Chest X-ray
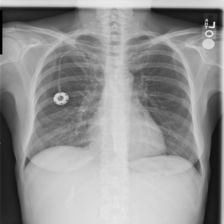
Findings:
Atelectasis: negative
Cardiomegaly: negative
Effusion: negative
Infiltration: negative
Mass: negative
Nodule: negative
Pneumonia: negative
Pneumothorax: negative
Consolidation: negative
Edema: negative
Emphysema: negative
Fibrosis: negative
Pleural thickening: negative
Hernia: negative